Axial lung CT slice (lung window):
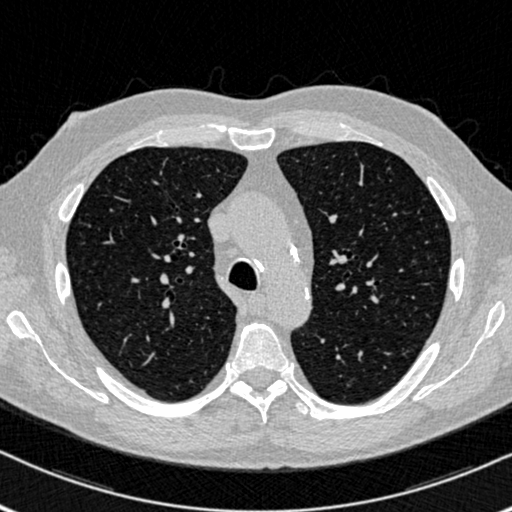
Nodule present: no